Field crop: maize
Growth stage: 2
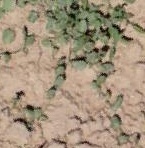
Species: convolvulus